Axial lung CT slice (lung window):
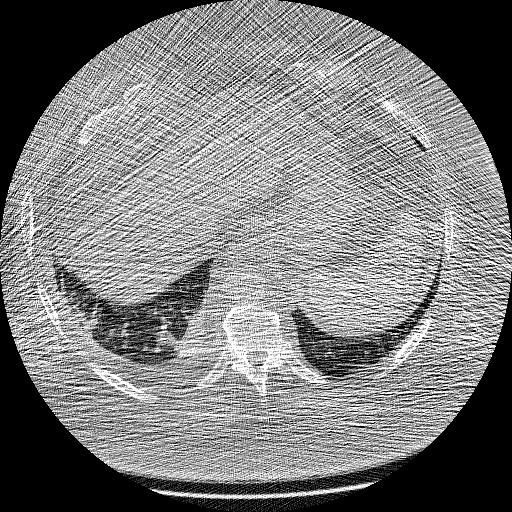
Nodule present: no